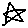
Label: star